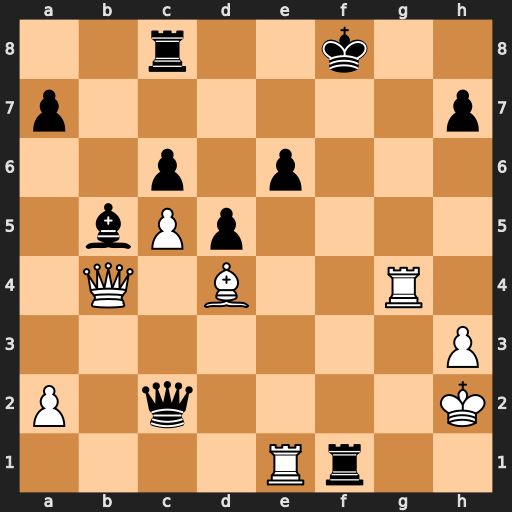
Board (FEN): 2r2k2/p6p/2p1p3/1bPp4/1Q1B2R1/7P/P1q4K/4Rr2
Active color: w
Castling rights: -
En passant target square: -
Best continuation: Rg2 Qf5 Rxf1 Bxf1 Rf2